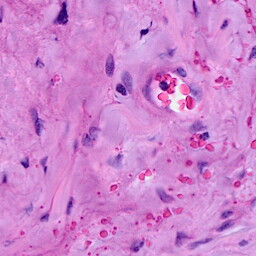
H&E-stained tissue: Breast